Field crop: maize
Growth stage: 2
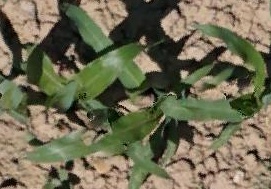
Species: maize